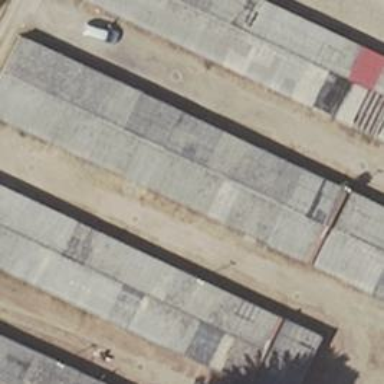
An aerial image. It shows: Group of garages.